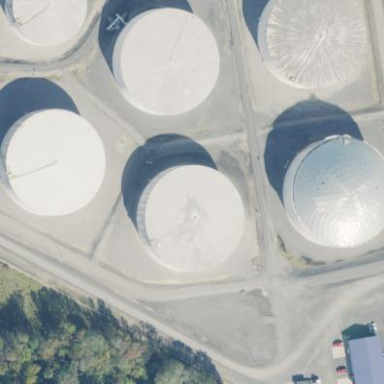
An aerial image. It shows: Storage tank which is man-made and housed in building.